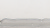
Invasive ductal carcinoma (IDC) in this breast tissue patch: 0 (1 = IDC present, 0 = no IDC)